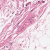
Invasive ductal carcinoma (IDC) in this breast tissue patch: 0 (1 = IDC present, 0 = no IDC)